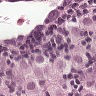
Metastatic tissue present: yes